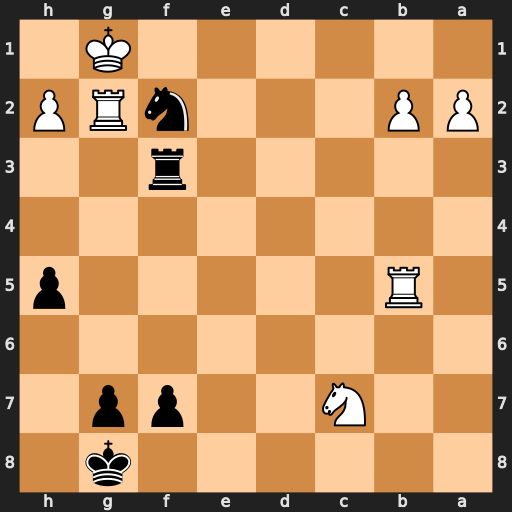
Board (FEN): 6k1/2N2pp1/8/1R5p/8/5r2/PP3nRP/6K1
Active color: b
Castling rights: -
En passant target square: -
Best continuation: Nh3+ Kh1 Rf1+ Rg1 Rxg1#